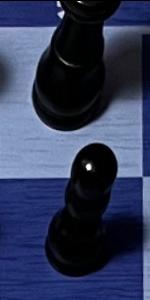
Label: Pawn_Black